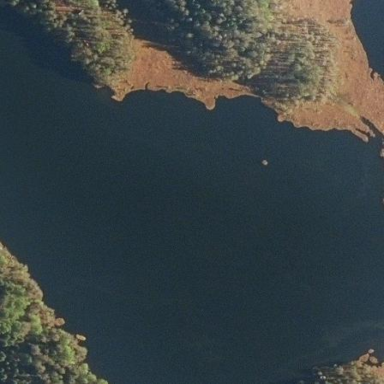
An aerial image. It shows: Beautiful lake surrounded by nature.